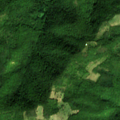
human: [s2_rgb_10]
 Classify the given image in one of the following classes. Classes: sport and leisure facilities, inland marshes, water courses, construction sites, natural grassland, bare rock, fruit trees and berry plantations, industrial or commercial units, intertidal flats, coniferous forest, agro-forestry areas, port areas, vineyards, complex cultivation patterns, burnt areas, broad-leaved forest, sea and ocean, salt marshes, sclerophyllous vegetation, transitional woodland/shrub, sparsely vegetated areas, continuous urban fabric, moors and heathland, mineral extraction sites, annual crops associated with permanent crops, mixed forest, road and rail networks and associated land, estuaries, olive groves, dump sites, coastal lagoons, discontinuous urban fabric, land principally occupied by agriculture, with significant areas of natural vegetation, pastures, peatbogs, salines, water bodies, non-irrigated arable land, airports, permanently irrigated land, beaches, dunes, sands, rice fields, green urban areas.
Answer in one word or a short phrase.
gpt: broad-leaved forest, transitional woodland/shrub